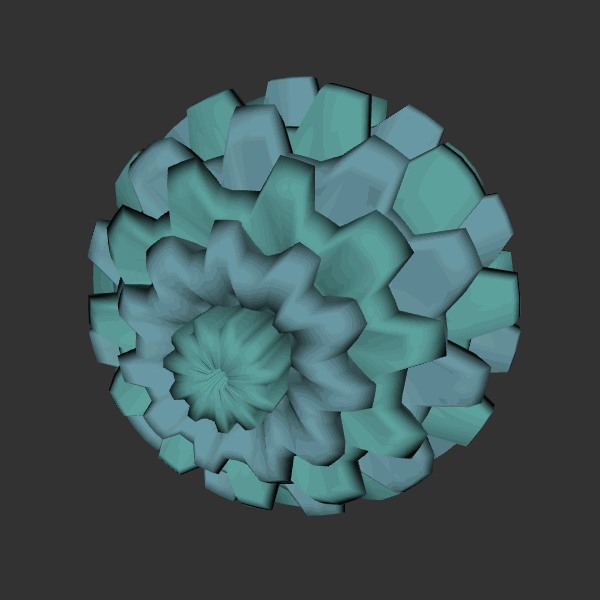
Background: dark